Field crop: maize
Growth stage: 2
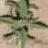
Species: atriplex